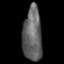
Tissue: lung
Cell type: Epithelial cells
Senescence score: 0.1847
Nuclear area (px): 1022
Mean DAPI intensity: 98.411